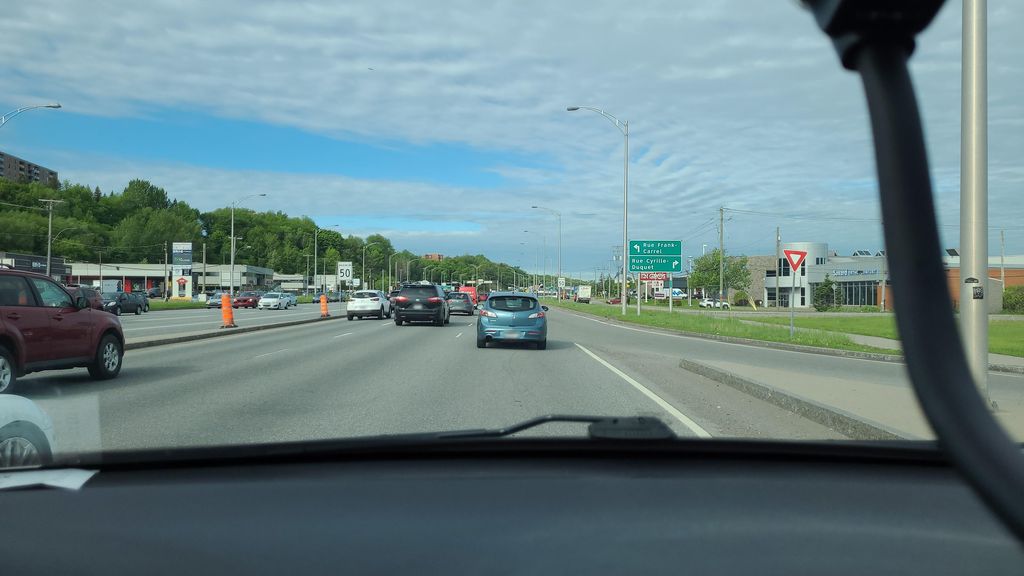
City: quebec_city